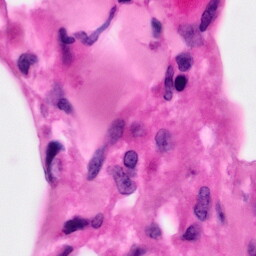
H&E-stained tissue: Pancreatic